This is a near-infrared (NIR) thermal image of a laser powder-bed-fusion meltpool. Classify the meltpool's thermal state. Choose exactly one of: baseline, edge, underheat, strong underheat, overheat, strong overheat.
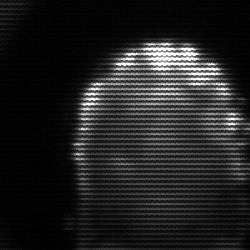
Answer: baseline